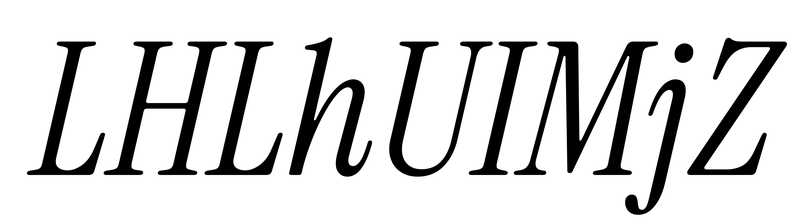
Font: InstrumentSerif-Italic